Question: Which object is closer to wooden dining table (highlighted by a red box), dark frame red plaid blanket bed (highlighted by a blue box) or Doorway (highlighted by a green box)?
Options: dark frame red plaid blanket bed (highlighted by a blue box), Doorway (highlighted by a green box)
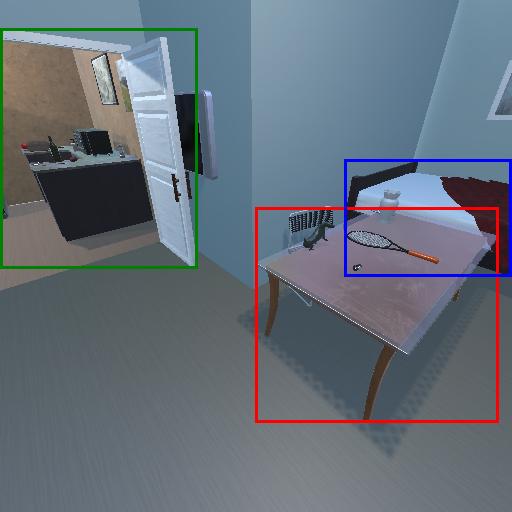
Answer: dark frame red plaid blanket bed (highlighted by a blue box)